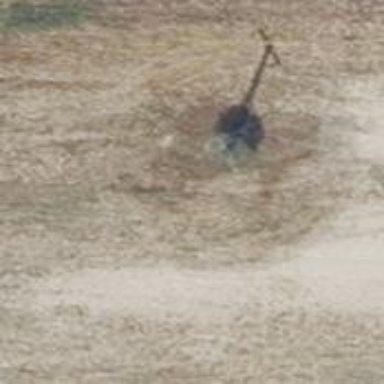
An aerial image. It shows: Power pole.